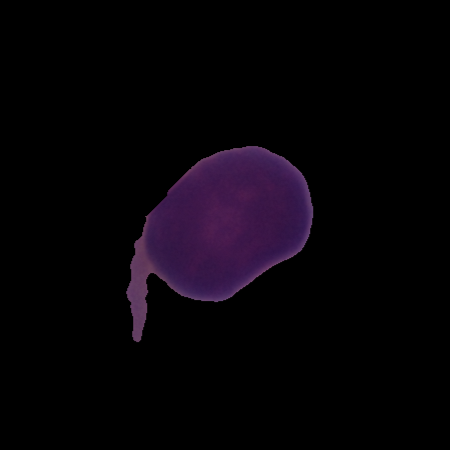
Label: healthy